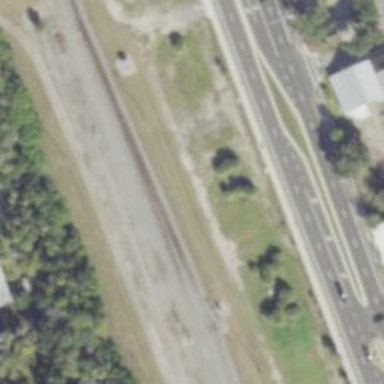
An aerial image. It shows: Railway siding with rails.